Interaction volume radius: 10 \u00c5
Interaction volume height: 15 \u00c5
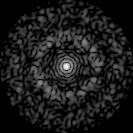
Disorder parameter: 0.8423